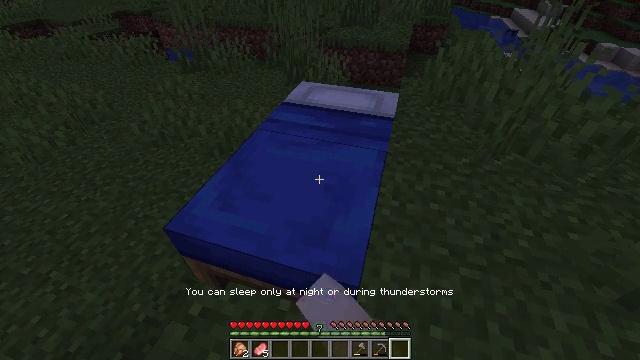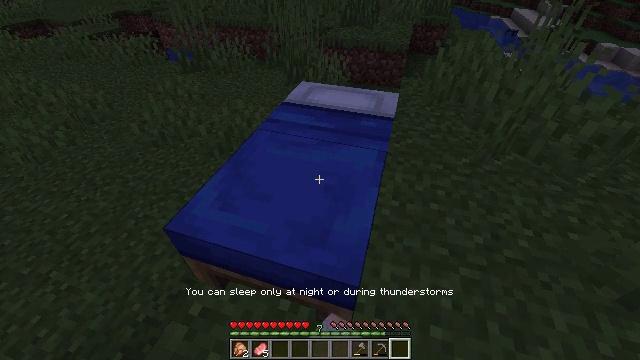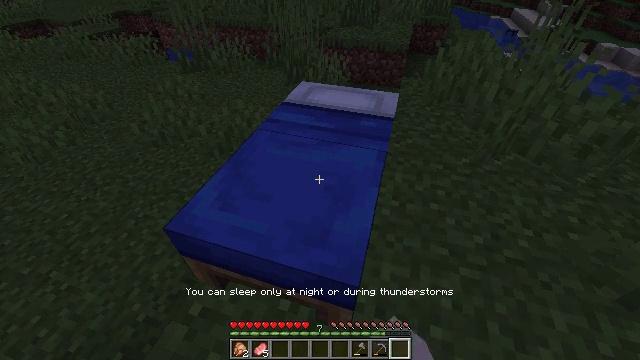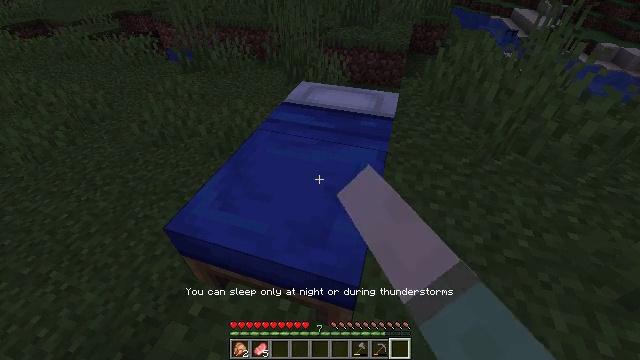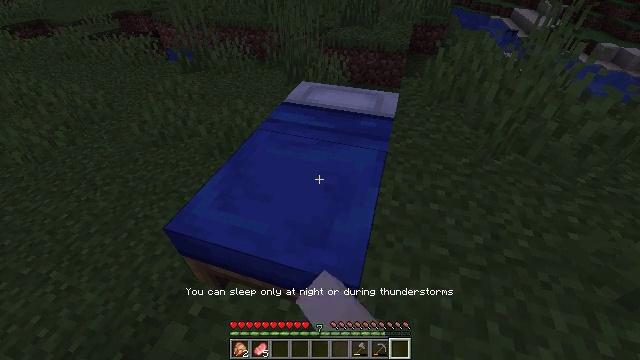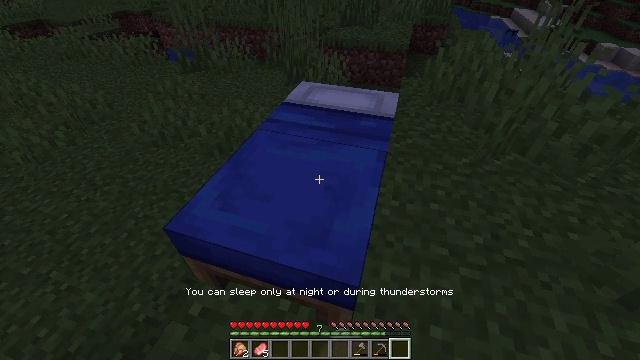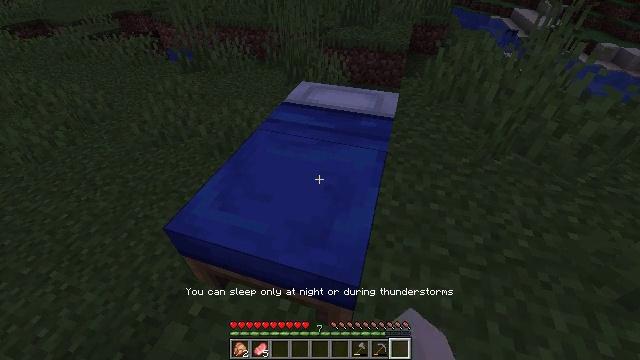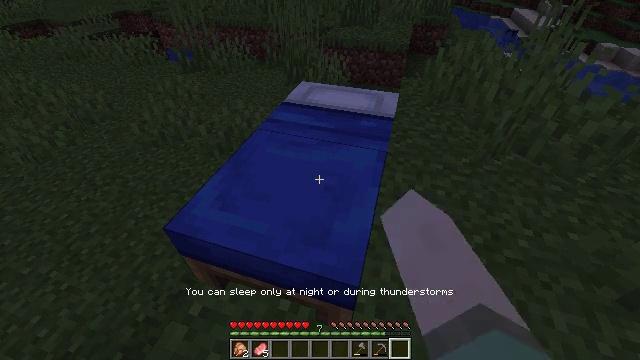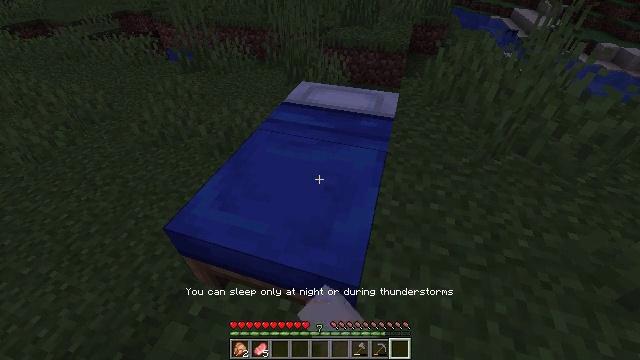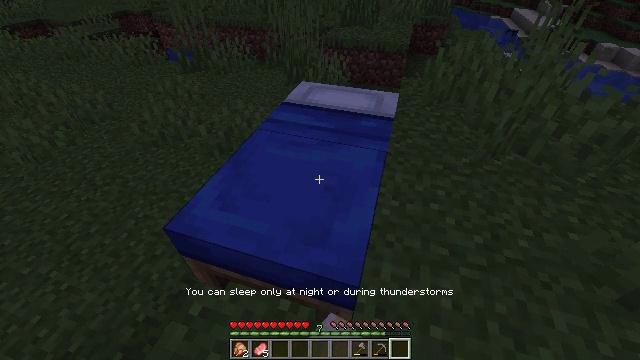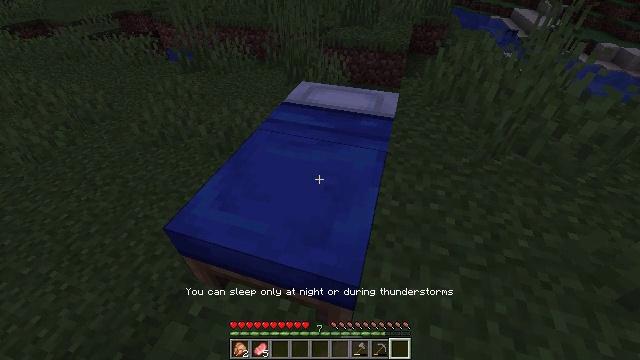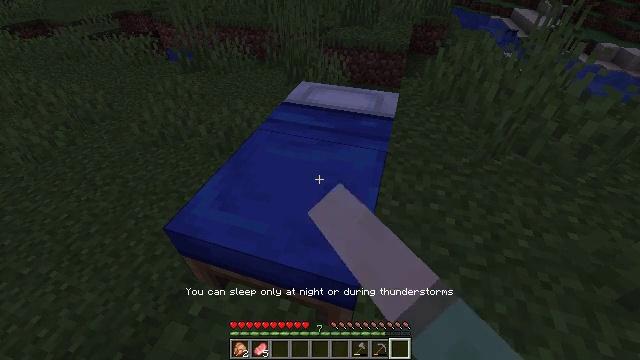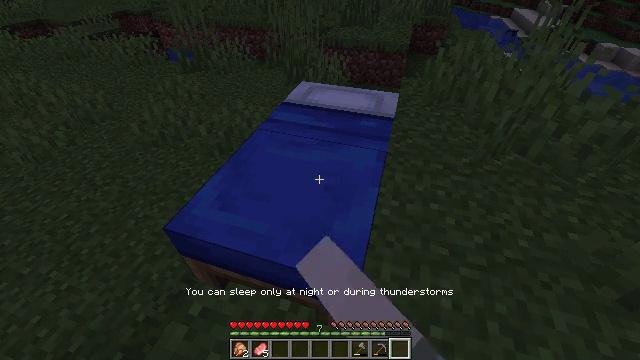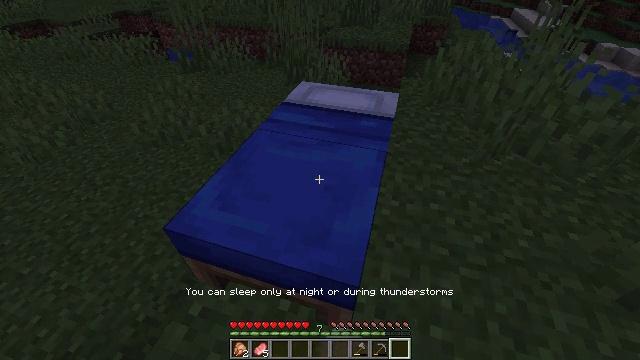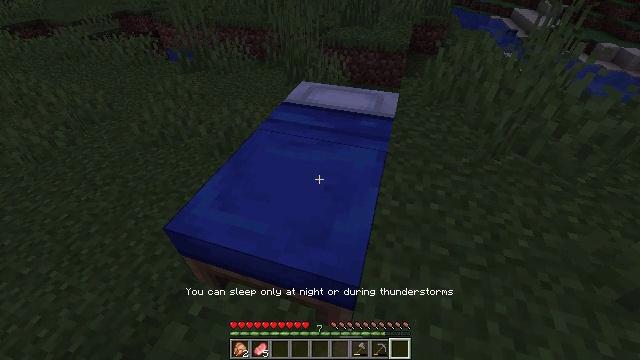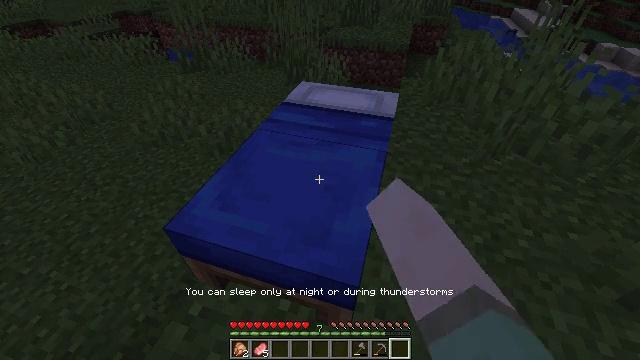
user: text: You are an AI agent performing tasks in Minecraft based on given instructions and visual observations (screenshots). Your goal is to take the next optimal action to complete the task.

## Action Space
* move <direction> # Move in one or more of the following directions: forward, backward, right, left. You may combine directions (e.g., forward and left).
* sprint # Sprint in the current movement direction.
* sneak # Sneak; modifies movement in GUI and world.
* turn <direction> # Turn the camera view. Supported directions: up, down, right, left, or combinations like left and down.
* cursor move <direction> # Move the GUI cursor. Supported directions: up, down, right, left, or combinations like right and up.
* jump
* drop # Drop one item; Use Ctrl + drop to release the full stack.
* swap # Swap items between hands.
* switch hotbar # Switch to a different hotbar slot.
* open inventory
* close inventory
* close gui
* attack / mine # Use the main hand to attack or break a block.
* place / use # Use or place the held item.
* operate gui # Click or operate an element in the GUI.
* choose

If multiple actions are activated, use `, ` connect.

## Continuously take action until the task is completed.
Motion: motion action
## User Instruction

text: Retrieve the blue bed from the ground.
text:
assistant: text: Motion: use / place
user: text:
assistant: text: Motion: use / place
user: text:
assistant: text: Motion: use / place
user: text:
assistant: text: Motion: use / place
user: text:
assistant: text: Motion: use / place
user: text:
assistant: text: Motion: use / place
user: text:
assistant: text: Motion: use / place
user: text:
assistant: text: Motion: use / place
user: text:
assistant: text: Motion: use / place
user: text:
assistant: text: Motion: use / place
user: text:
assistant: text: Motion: use / place
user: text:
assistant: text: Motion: use / place
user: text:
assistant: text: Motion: use / place
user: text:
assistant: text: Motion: use / place
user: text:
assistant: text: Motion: use / place
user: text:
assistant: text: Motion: use / place
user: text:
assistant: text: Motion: use / place
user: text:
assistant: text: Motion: use / place
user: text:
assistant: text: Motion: use / place
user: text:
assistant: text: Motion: use / place
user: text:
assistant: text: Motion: use / place
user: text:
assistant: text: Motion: use / place
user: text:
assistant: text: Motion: use / place
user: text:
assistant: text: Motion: use / place
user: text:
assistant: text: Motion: use / place
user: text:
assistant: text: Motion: use / place
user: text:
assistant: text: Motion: use / place
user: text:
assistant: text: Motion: use / place
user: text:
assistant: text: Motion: use / place
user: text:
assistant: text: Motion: use / place